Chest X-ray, AP view. Patient: 37 years old, sex F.
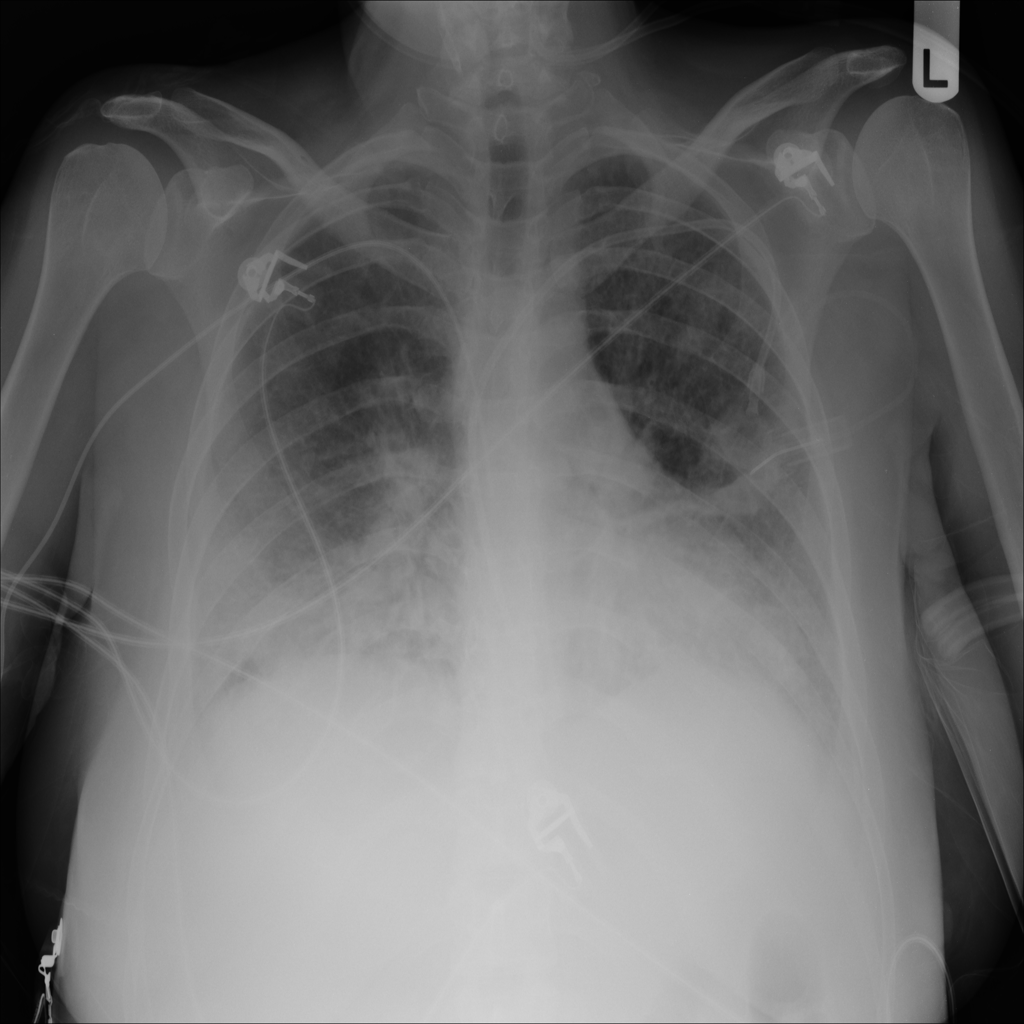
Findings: Effusion